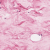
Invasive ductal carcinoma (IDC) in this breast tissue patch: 0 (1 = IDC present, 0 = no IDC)